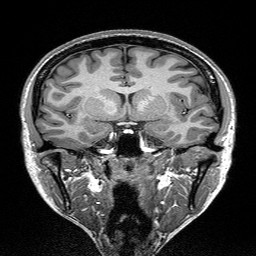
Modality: T1w
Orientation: sagittal
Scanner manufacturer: siemens
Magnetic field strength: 3 T
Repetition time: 2.3 s
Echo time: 0.00298 s